Question: I've tried to load a layer from sql server in geoserver but the layers doesnt load and the browser doesnt give any error.
My layer is created like this:

And when I try to preview my layer with openlayer in geoserver my layer doest load, and the box where is supposed see my layers remains white.
The "view-source" is:
'''
<!doctype html>
<html lang="en">
<head>
<meta charset="UTF-8">
<link rel="stylesheet" href="http://localhost:8080/geoserver/openlayers3/ol.css" type="text/css">
<style>
.ol-zoom {
top: 52px;
}
.ol-toggle-options {
z-index: 1000;
background: rgba(255,255,255,0.4);
border-radius: 4px;
padding: 2px;
position: absolute;
left: 8px;
top: 8px;
}
#updateFilterButton, #resetFilterButton {
height: 22px;
width: 22px;
text-align: center;
text-decoration: none !important;
line-height: 22px;
margin: 1px;
font-family: 'Lucida Grande',Verdana,Geneva,Lucida,Arial,Helvetica,sans-serif;
font-weight: bold !important;
background: rgba(0,60,136,0.5);
color: white !important;
padding: 2px;
}
.ol-toggle-options a {
background: rgba(0,60,136,0.5);
color: white;
display: block;
font-family: 'Lucida Grande',Verdana,Geneva,Lucida,Arial,Helvetica,sans-serif;
font-size: 19px;
font-weight: bold;
height: 22px;
line-height: 11px;
margin: 1px;
padding: 0;
text-align: center;
text-decoration: none;
width: 22px;
border-radius: 2px;
}
.ol-toggle-options a:hover {
color: #fff;
text-decoration: none;
background: rgba(0,60,136,0.7);
}
body {
font-family: Verdana, Geneva, Arial, Helvetica, sans-serif;
font-size: small;
}
iframe {
width: 100%;
height: 250px;
border: none;
}
/* Toolbar styles */
#toolbar {
position: relative;
padding-bottom: 0.5em;
}
#toolbar ul {
list-style: none;
padding: 0;
margin: 0;
}
#toolbar ul li {
float: left;
padding-right: 1em;
padding-bottom: 0.5em;
}
#toolbar ul li a {
font-weight: bold;
font-size: smaller;
vertical-align: middle;
color: black;
text-decoration: none;
}
#toolbar ul li a:hover {
text-decoration: underline;
}
#toolbar ul li * {
vertical-align: middle;
}
#map {
clear: both;
position: relative;
width: 486px;
height: 768px;
border: 1px solid black;
}
#wrapper {
width: 486px;
}
#location {
float: right;
}
/* Styles used by the default GetFeatureInfo output, added to make IE happy */
table.featureInfo, table.featureInfo td, table.featureInfo th {
border: 1px solid #ddd;
border-collapse: collapse;
margin: 0;
padding: 0;
font-size: 90%;
padding: .2em .1em;
}
table.featureInfo th {
padding: .2em .2em;
font-weight: bold;
background: #eee;
}
table.featureInfo td {
background: #fff;
}
table.featureInfo tr.odd td {
background: #eee;
}
table.featureInfo caption {
text-align: left;
font-size: 100%;
font-weight: bold;
padding: .2em .2em;
}
</style>
<script src="http://localhost:8080/geoserver/openlayers3/ol.js" type="text/javascript"></script>
<title>OpenLayers map preview</title>
</head>
<body>
<div id="toolbar" style="display: none;">
<ul>
<li>
<a>WMS version:</a>
<select id="wmsVersionSelector" onchange="setWMSVersion(value)">
<option value="1.1.1">1.1.1</option>
<option value="1.3.0">1.3.0</option>
</select>
</li>
<li>
<a>Tiling:</a>
<select id="tilingModeSelector" onchange="setTileMode(value)">
<option value="untiled">Single tile</option>
<option value="tiled">Tiled</option>
</select>
</li>
<li>
<a>Antialias:</a>
<select id="antialiasSelector" onchange="setAntialiasMode(value)">
<option value="full">Full</option>
<option value="text">Text only</option>
<option value="none">Disabled</option>
</select>
</li>
<li>
<a>Format:</a>
<select id="imageFormatSelector" onchange="setImageFormat(value)">
<option value="image/png">PNG 24bit</option>
<option value="image/png8">PNG 8bit</option>
<option value="image/gif">GIF</option>
<option id="jpeg" value="image/jpeg">JPEG</option>
<option id="jpeg-png" value="image/vnd.jpeg-png">JPEG-PNG</option>
</select>
</li>
<li>
<a>Styles:</a>
<select id="imageFormatSelector" onchange="setStyle(value)">
<option value="">Default</option>
<option value="polygon">polygon</option>
<option value="giant_polygon">giant_polygon</option>
<option value="poly_landmarks">poly_landmarks</option>
</select>
</li>
<li>
<a>Width/Height:</a>
<select id="widthSelector" onchange="setWidth(value)">
<!--
These values come from a statistics of the viewable area given a certain screen area
(but have been adapted a litte, simplified numbers, added some resolutions for wide screen)
You can find them here: http://www.evolt.org/article/Real_World_Browser_Size_Stats_Part_II/20/2297/
--><option value="auto">Auto</option>
<option value="600">600</option>
<option value="750">750</option>
<option value="950">950</option>
<option value="1000">1000</option>
<option value="1200">1200</option>
<option value="1400">1400</option>
<option value="1600">1600</option>
<option value="1900">1900</option>
</select>
<select id="heigthSelector" onchange="setHeight(value)">
<option value="auto">Auto</option>
<option value="300">300</option>
<option value="400">400</option>
<option value="500">500</option>
<option value="600">600</option>
<option value="700">700</option>
<option value="800">800</option>
<option value="900">900</option>
<option value="1000">1000</option>
</select>
</li>
<li>
<a>Filter:</a>
<select id="filterType">
<option value="cql">CQL</option>
<option value="ogc">OGC</option>
<option value="fid">FeatureID</option>
</select>
<input type="text" size="80" id="filter"/>
<a id="updateFilterButton" href="#" onClick="updateFilter()" title="Apply filter">Apply</a>
<a id="resetFilterButton" href="#" onClick="resetFilter()" title="Reset filter">Reset</a>
</li>
</ul>
</div>
<div id="map">
<div class="ol-toggle-options ol-unselectable"><a title="Toggle options toolbar" onClick="toggleControlPanel()" href="#toggle">...</a></div>
</div>
<div id="wrapper">
<div id="location"></div>
<div id="scale">
</div>
<div id="nodelist">
<em>Click on the map to get feature info</em>
</div>
<script type="text/javascript">
var pureCoverage = false;
// if this is just a coverage or a group of them, disable a few items,
// and default to jpeg format
var format = 'image/png';
var bounds = [-87.42916, 359.556877,
-16.767688, 470.99556];
if (pureCoverage) {
document.getElementById('antialiasSelector').disabled = true;
document.getElementById('jpeg').selected = true;
format = "image/jpeg";
}
var supportsFiltering = true;
if (!supportsFiltering) {
document.getElementById('filterType').disabled = true;
document.getElementById('filter').disabled = true;
document.getElementById('updateFilterButton').disabled = true;
document.getElementById('resetFilterButton').disabled = true;
}
var mousePositionControl = new ol.control.MousePosition({
className: 'custom-mouse-position',
target: document.getElementById('location'),
coordinateFormat: ol.coordinate.createStringXY(5),
undefinedHTML: '&nbsp;'
});
var untiled = new ol.layer.Image({
source: new ol.source.ImageWMS({
ratio: 1,
url: 'http://localhost:8080/geoserver/MNC/wms',
params: {'FORMAT': format,
'VERSION': '1.1.1',
STYLES: '',
LAYERS: 'MNC:LTE_130',
}
})
});
var tiled = new ol.layer.Tile({
visible: false,
source: new ol.source.TileWMS({
url: 'http://localhost:8080/geoserver/MNC/wms',
params: {'FORMAT': format,
'VERSION': '1.1.1',
tiled: true,
STYLES: '',
LAYERS: 'MNC:LTE_130',
tilesOrigin: -87.42916 + "," + 359.556877
}
})
});
var projection = new ol.proj.Projection({
code: 'EPSG:4326',
units: 'degrees',
axisOrientation: 'neu',
global: true
});
var map = new ol.Map({
controls: ol.control.defaults({
attribution: false
}).extend([mousePositionControl]),
target: 'map',
layers: [
untiled,
tiled
],
view: new ol.View({
projection: projection
})
});
map.getView().on('change:resolution', function(evt) {
var resolution = evt.target.get('resolution');
var units = map.getView().getProjection().getUnits();
var dpi = 25.4 / 0.28;
var mpu = ol.proj.METERS_PER_UNIT[units];
var scale = resolution * mpu * 39.37 * dpi;
if (scale >= 9500 && scale <= 950000) {
scale = Math.round(scale / 1000) + "K";
} else if (scale >= 950000) {
scale = Math.round(scale / <PHONE>) + "M";
} else {
scale = Math.round(scale);
}
document.getElementById('scale').innerHTML = "Scale = 1 : " + scale;
});
map.getView().fit(bounds, map.getSize());
map.on('singleclick', function(evt) {
document.getElementById('nodelist').innerHTML = "Loading... please wait...";
var view = map.getView();
var viewResolution = view.getResolution();
var source = untiled.get('visible') ? untiled.getSource() : tiled.getSource();
var url = source.getGetFeatureInfoUrl(
evt.coordinate, viewResolution, view.getProjection(),
{'INFO_FORMAT': 'text/html', 'FEATURE_COUNT': 50});
if (url) {
document.getElementById('nodelist').innerHTML = '<iframe seamless src="' + url + '"></iframe>';
}
});
// sets the chosen WMS version
function setWMSVersion(wmsVersion) {
map.getLayers().forEach(function(lyr) {
lyr.getSource().updateParams({'VERSION': wmsVersion});
});
if(wmsVersion == "1.3.0") {
origin = bounds[1] + ',' + bounds[0];
} else {
origin = bounds[0] + ',' + bounds[1];
}
tiled.getSource().updateParams({'tilesOrigin': origin});
}
// Tiling mode, can be 'tiled' or 'untiled'
function setTileMode(tilingMode) {
if (tilingMode == 'tiled') {
untiled.set('visible', false);
tiled.set('visible', true);
} else {
tiled.set('visible', false);
untiled.set('visible', true);
}
}
function setAntialiasMode(mode) {
map.getLayers().forEach(function(lyr) {
lyr.getSource().updateParams({'FORMAT_OPTIONS': 'antialias:' + mode});
});
}
// changes the current tile format
function setImageFormat(mime) {
map.getLayers().forEach(function(lyr) {
lyr.getSource().updateParams({'FORMAT': mime});
});
}
function setStyle(style){
map.getLayers().forEach(function(lyr) {
lyr.getSource().updateParams({'STYLES': style});
});
}
function setWidth(size){
var mapDiv = document.getElementById('map');
var wrapper = document.getElementById('wrapper');
if (size == "auto") {
// reset back to the default value
mapDiv.style.width = null;
wrapper.style.width = null;
}
else {
mapDiv.style.width = size + "px";
wrapper.style.width = size + "px";
}
// notify OL that we changed the size of the map div
map.updateSize();
}
function setHeight(size){
var mapDiv = document.getElementById('map');
if (size == "auto") {
// reset back to the default value
mapDiv.style.height = null;
}
else {
mapDiv.style.height = size + "px";
}
// notify OL that we changed the size of the map div
map.updateSize();
}
function updateFilter(){
if (!supportsFiltering) {
return;
}
var filterType = document.getElementById('filterType').value;
var filter = document.getElementById('filter').value;
// by default, reset all filters
var filterParams = {
'FILTER': null,
'CQL_FILTER': null,
'FEATUREID': null
};
if (filter.replace(/^\s\s*/, '').replace(/\s\s*$/, '') != "") {
if (filterType == "cql") {
filterParams["CQL_FILTER"] = filter;
}
if (filterType == "ogc") {
filterParams["FILTER"] = filter;
}
if (filterType == "fid")
filterParams["FEATUREID"] = filter;
}
// merge the new filter definitions
map.getLayers().forEach(function(lyr) {
lyr.getSource().updateParams(filterParams);
});
}
function resetFilter() {
if (!supportsFiltering) {
return;
}
document.getElementById('filter').value = "";
updateFilter();
}
// shows/hide the control panel
function toggleControlPanel(){
var toolbar = document.getElementById("toolbar");
if (toolbar.style.display == "none") {
toolbar.style.display = "block";
}
else {
toolbar.style.display = "none";
}
map.updateSize()
}
</script>
</body>
</html>'
'''
Thank you.
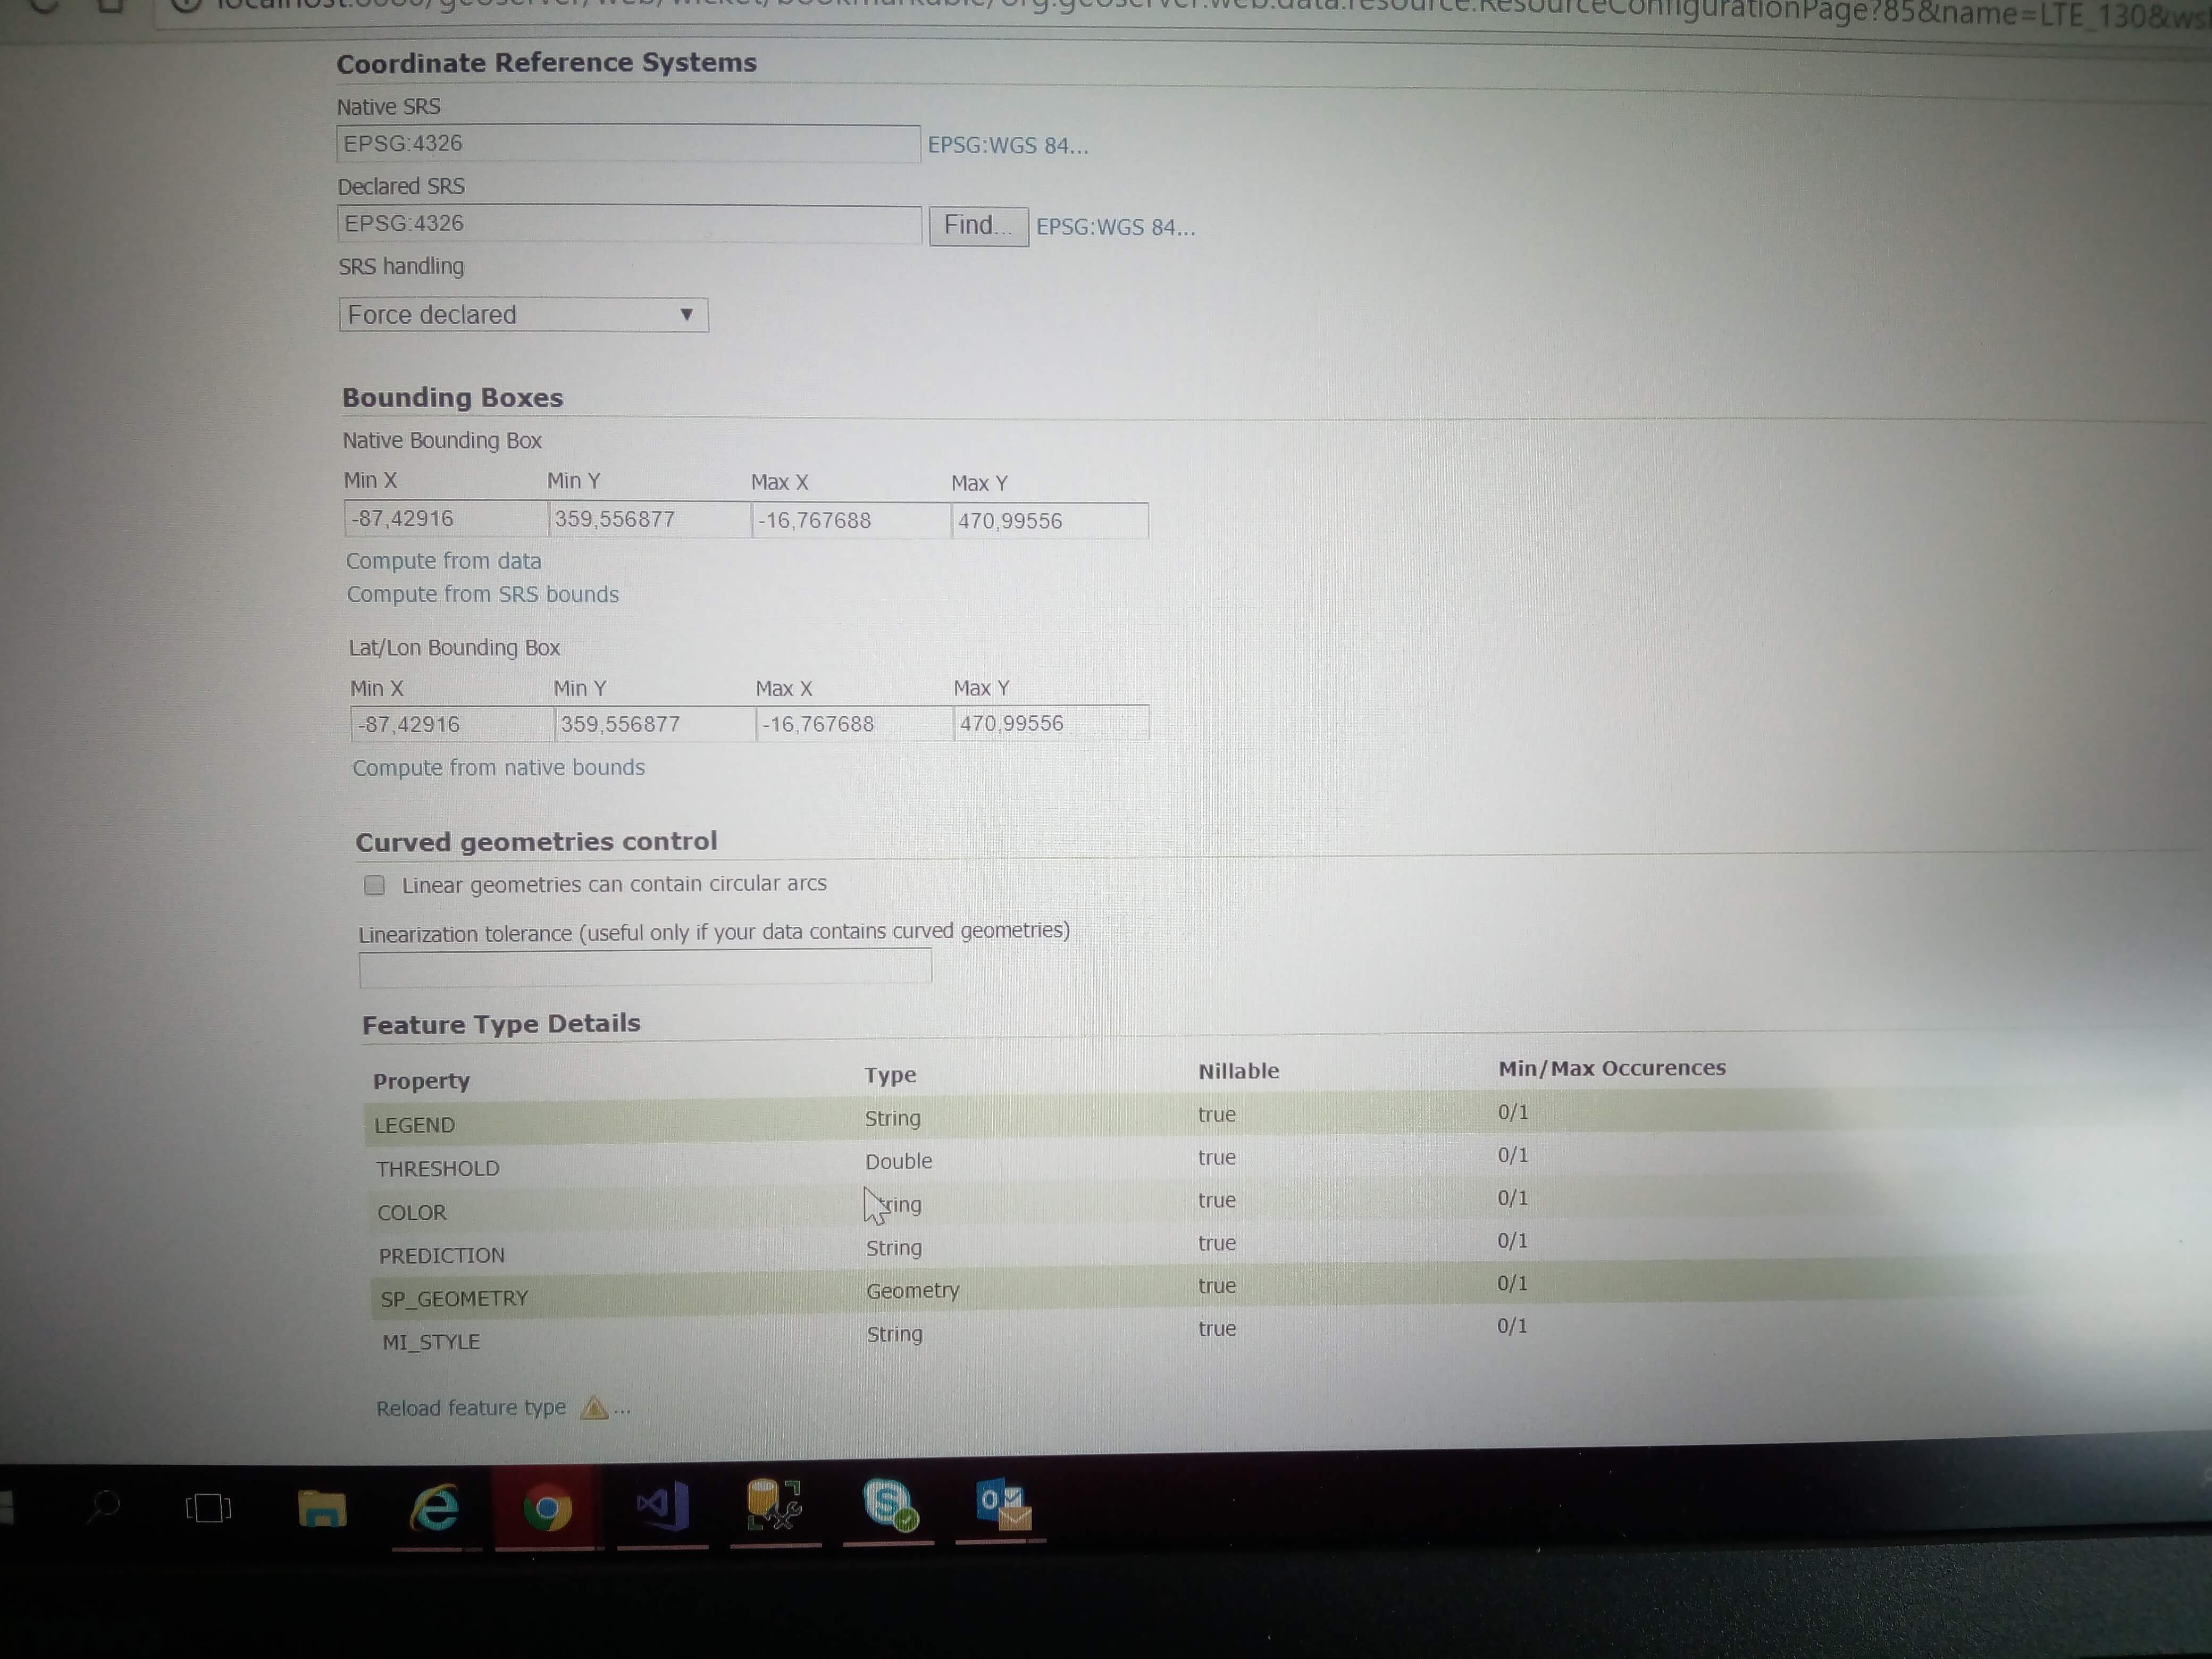
Answer: I have tried create layers in geoserver via sql server I founded through that the new Version of Geoserver is having problems whit sql server. My advice is to use PostgreSQL database with Postgis extension which is good option.